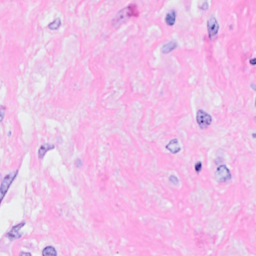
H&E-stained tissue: Breast